Interaction volume radius: 10 \u00c5
Interaction volume height: 45 \u00c5
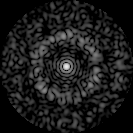
Disorder parameter: 0.8049